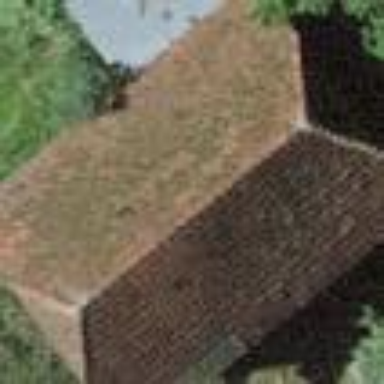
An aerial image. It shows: Barn.